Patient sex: M
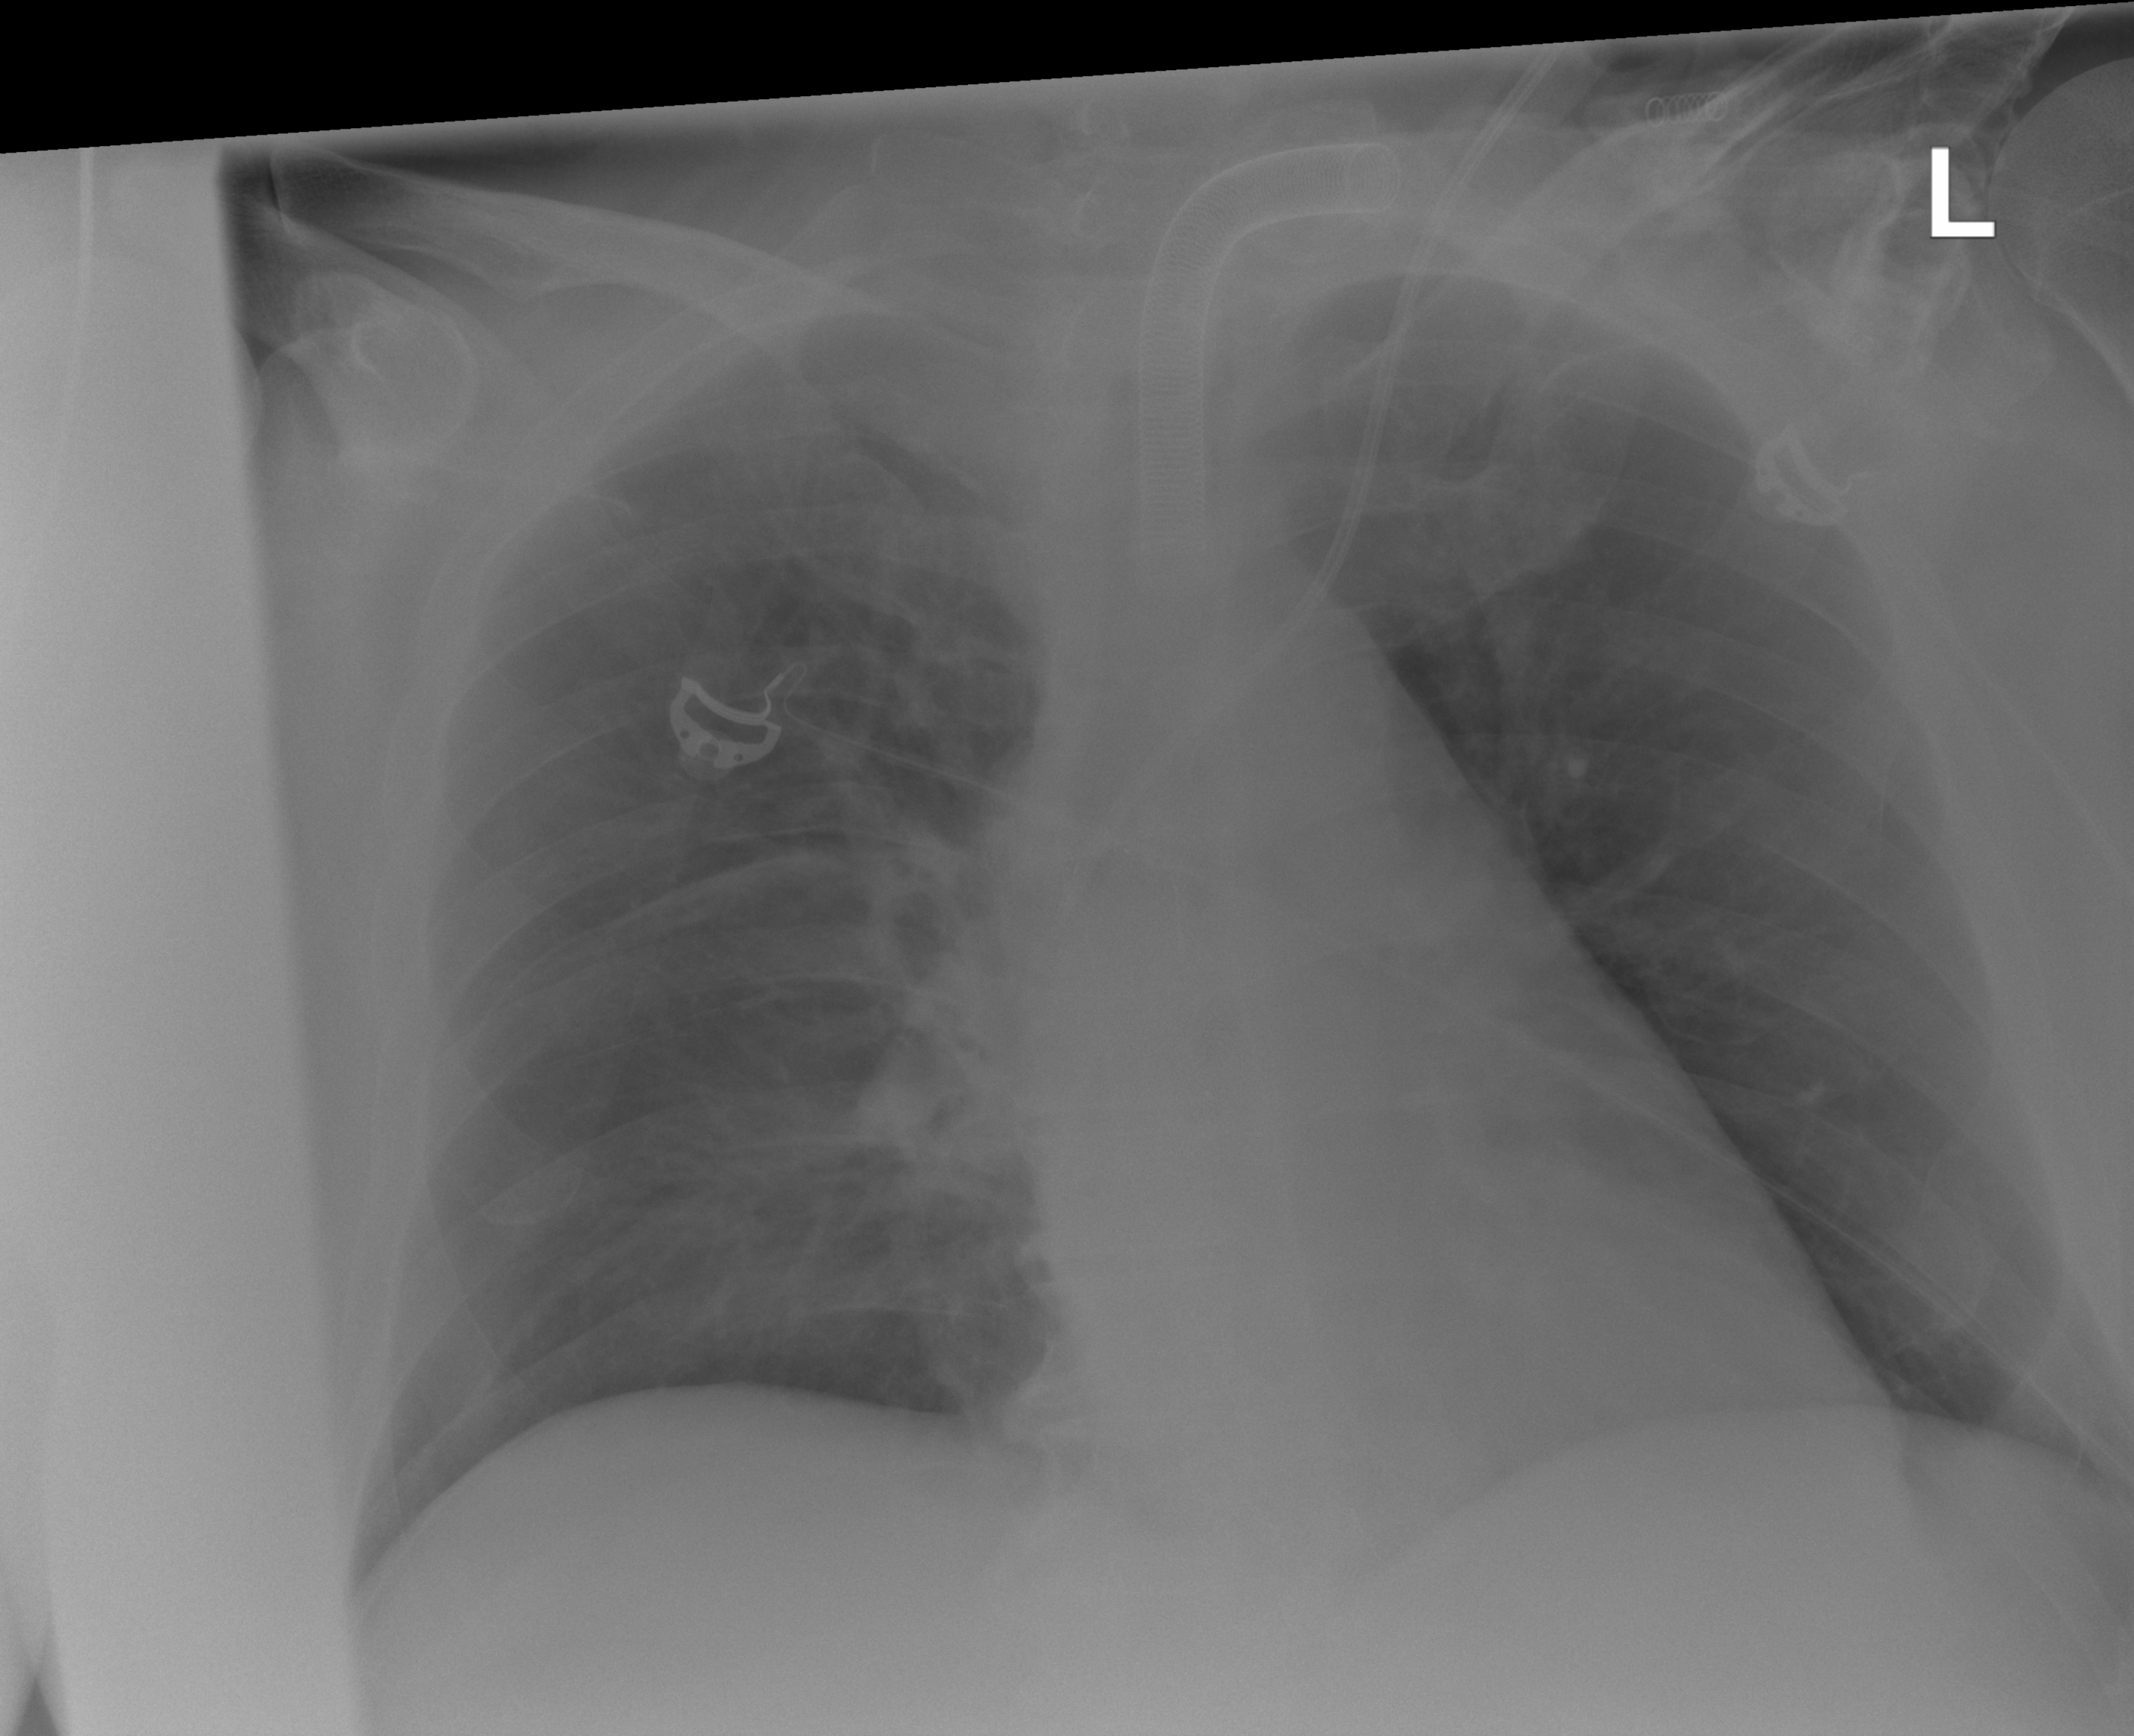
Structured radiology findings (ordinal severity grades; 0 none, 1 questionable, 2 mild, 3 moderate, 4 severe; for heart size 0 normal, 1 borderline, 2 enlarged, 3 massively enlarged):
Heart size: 0
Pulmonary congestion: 2
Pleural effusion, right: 2
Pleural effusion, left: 0
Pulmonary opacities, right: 0
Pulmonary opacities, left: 0
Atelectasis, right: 0
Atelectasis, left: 0